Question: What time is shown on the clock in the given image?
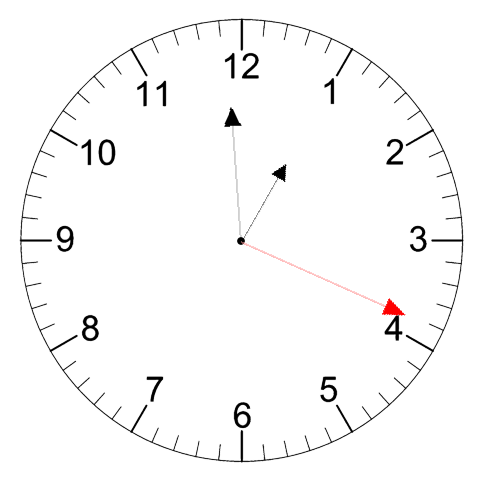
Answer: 12:59:19